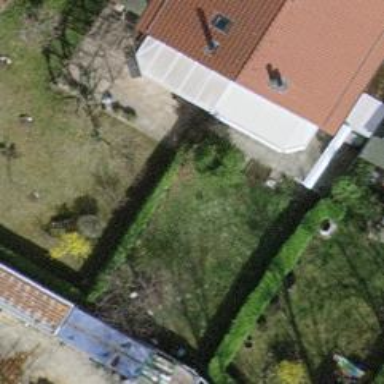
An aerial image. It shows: Garden enclosed by fence.